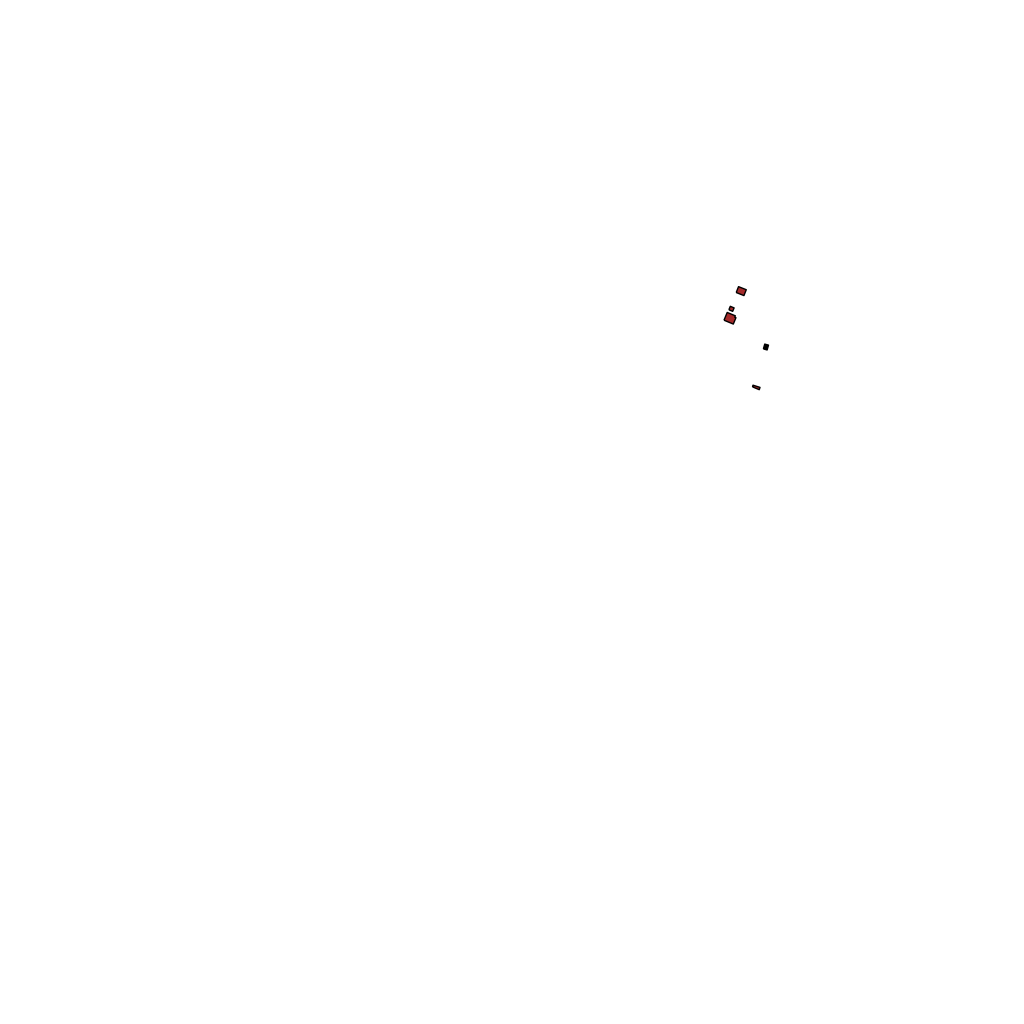
Tags: overhead vector_map, recreation, individual_rise, density_1, Building, Facility, 1.0 km²